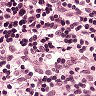
Metastatic tissue present: no